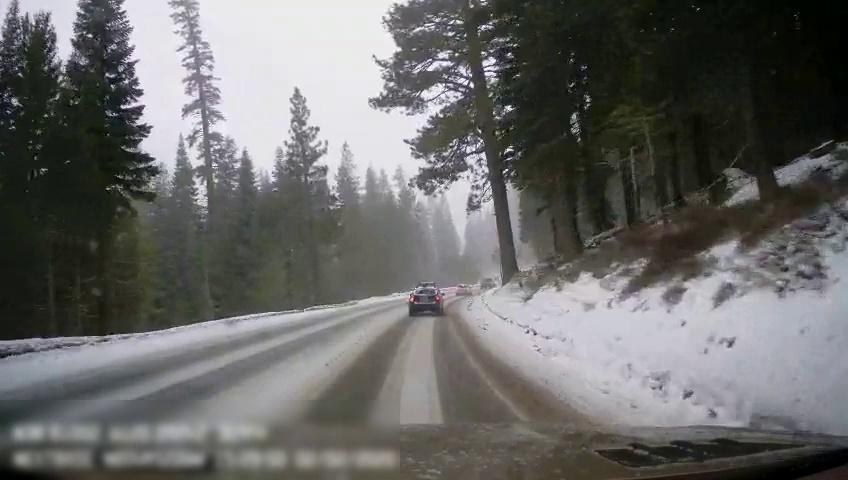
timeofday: Day
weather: Snowy
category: Drivable Space
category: Vehicles | SUV
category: Vehicles | Car
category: Vehicles | SUV